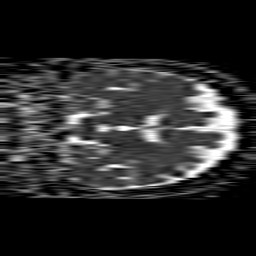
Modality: ADC
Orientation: coronal
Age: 79
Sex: female
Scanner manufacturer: philips
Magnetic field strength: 1.5 T
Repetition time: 4.6 s
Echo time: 0.08941 s